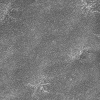
Atmospheric dust classification: not_dusty